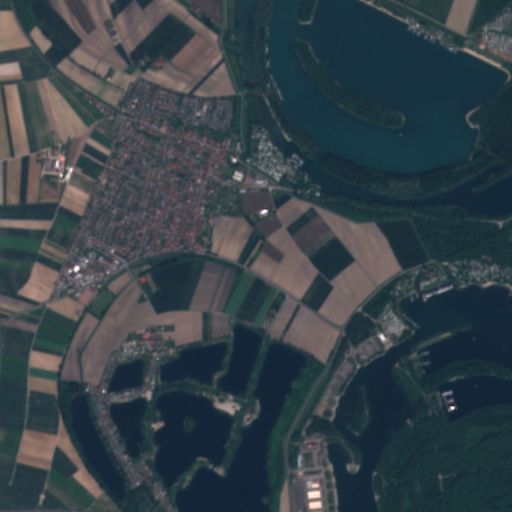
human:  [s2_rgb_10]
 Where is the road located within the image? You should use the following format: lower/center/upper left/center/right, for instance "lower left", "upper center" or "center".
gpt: There is no road in the image.